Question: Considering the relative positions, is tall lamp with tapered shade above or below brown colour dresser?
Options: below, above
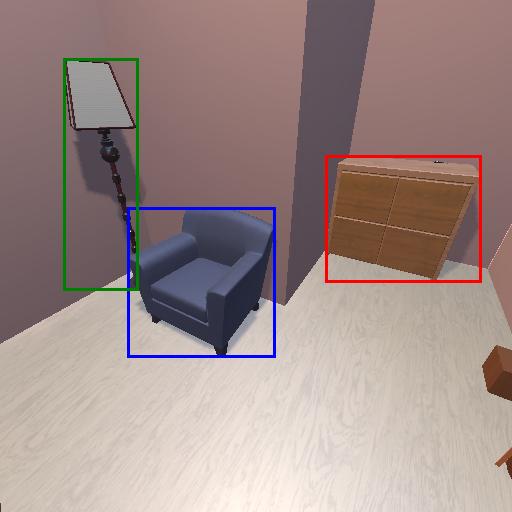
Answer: below